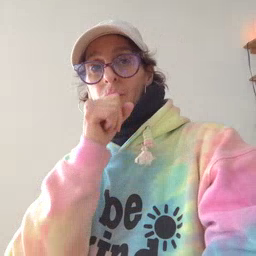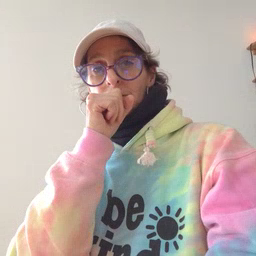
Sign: orange